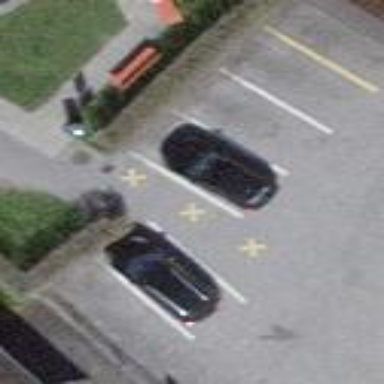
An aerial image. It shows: Parking area with surface.